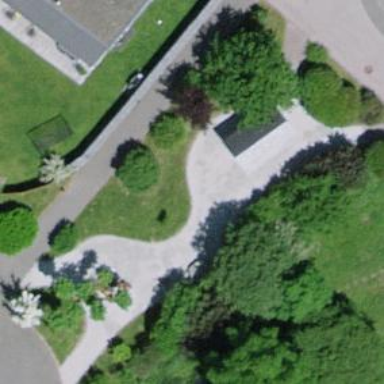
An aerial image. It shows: Picnic table located in leisure land area.